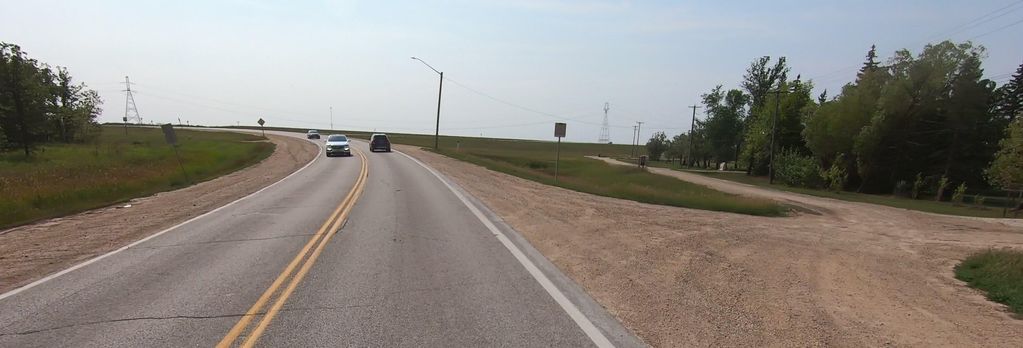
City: winnipeg